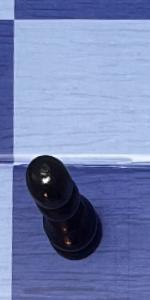
Label: Pawn_Black